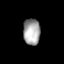
Tissue: lung
Cell type: Endothelial cells
Senescence score: 0.2301
Nuclear area (px): 437
Mean DAPI intensity: 164.316